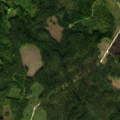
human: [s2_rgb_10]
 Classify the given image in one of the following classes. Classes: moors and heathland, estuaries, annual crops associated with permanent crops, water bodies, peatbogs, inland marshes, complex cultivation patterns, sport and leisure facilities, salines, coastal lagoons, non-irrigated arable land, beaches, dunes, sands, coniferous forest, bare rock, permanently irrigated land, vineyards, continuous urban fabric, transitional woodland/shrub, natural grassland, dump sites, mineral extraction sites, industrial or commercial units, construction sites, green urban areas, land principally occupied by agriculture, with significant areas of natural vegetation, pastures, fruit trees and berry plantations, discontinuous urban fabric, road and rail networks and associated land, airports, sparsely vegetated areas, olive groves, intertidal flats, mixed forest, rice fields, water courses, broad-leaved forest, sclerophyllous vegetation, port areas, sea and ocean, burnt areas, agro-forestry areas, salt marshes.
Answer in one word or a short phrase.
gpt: coniferous forest, mixed forest, transitional woodland/shrub